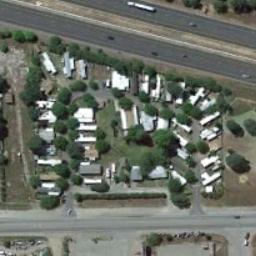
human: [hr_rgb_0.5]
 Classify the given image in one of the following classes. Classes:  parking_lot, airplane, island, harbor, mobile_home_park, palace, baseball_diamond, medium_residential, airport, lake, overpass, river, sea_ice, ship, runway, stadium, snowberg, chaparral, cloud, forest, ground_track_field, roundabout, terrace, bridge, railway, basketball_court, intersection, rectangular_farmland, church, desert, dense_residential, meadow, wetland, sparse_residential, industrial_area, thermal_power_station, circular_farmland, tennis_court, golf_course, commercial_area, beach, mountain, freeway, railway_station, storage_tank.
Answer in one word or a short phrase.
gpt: mobile_home_park